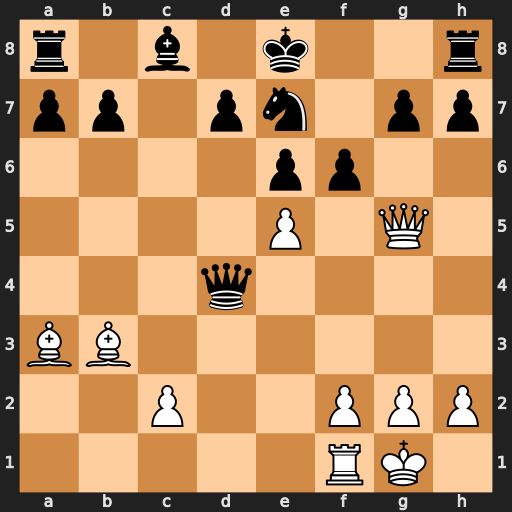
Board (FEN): r1b1k2r/pp1pn1pp/4pp2/4P1Q1/3q4/BB6/2P2PPP/5RK1
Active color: w
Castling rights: kq
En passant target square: -
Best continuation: Qxg7 Ng6 exf6